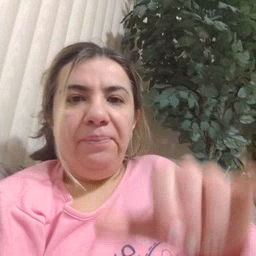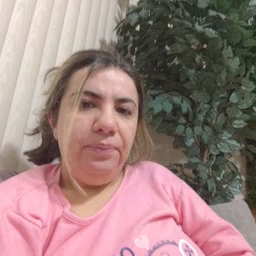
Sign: stay